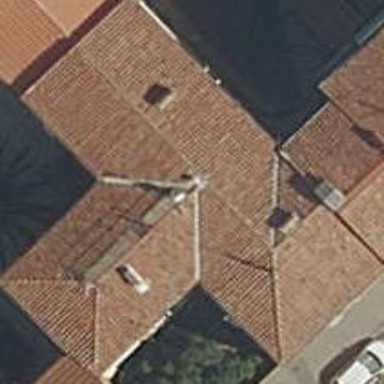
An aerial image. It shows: Hipped roof on apartment building.